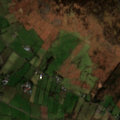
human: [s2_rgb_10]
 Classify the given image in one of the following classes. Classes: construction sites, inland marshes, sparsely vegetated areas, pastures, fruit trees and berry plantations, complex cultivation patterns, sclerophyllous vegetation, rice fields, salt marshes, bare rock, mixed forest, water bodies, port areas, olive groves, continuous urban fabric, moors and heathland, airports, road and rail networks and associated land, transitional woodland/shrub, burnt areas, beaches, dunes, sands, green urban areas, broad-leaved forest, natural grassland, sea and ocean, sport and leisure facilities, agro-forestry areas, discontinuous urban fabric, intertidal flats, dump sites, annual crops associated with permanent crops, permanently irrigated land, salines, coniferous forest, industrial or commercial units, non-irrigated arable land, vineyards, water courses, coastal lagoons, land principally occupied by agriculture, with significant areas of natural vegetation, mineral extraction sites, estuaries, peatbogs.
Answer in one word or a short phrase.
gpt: pastures, land principally occupied by agriculture, with significant areas of natural vegetation, peatbogs